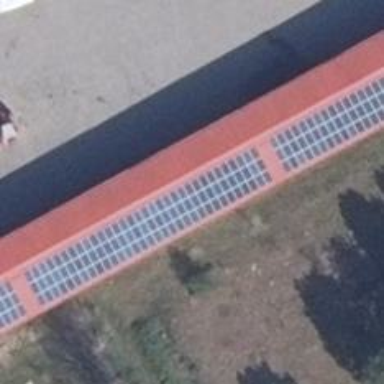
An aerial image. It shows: Small solar photovoltaic panel generator is producing electricity.